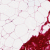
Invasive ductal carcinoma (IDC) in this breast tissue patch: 0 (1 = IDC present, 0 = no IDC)